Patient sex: F
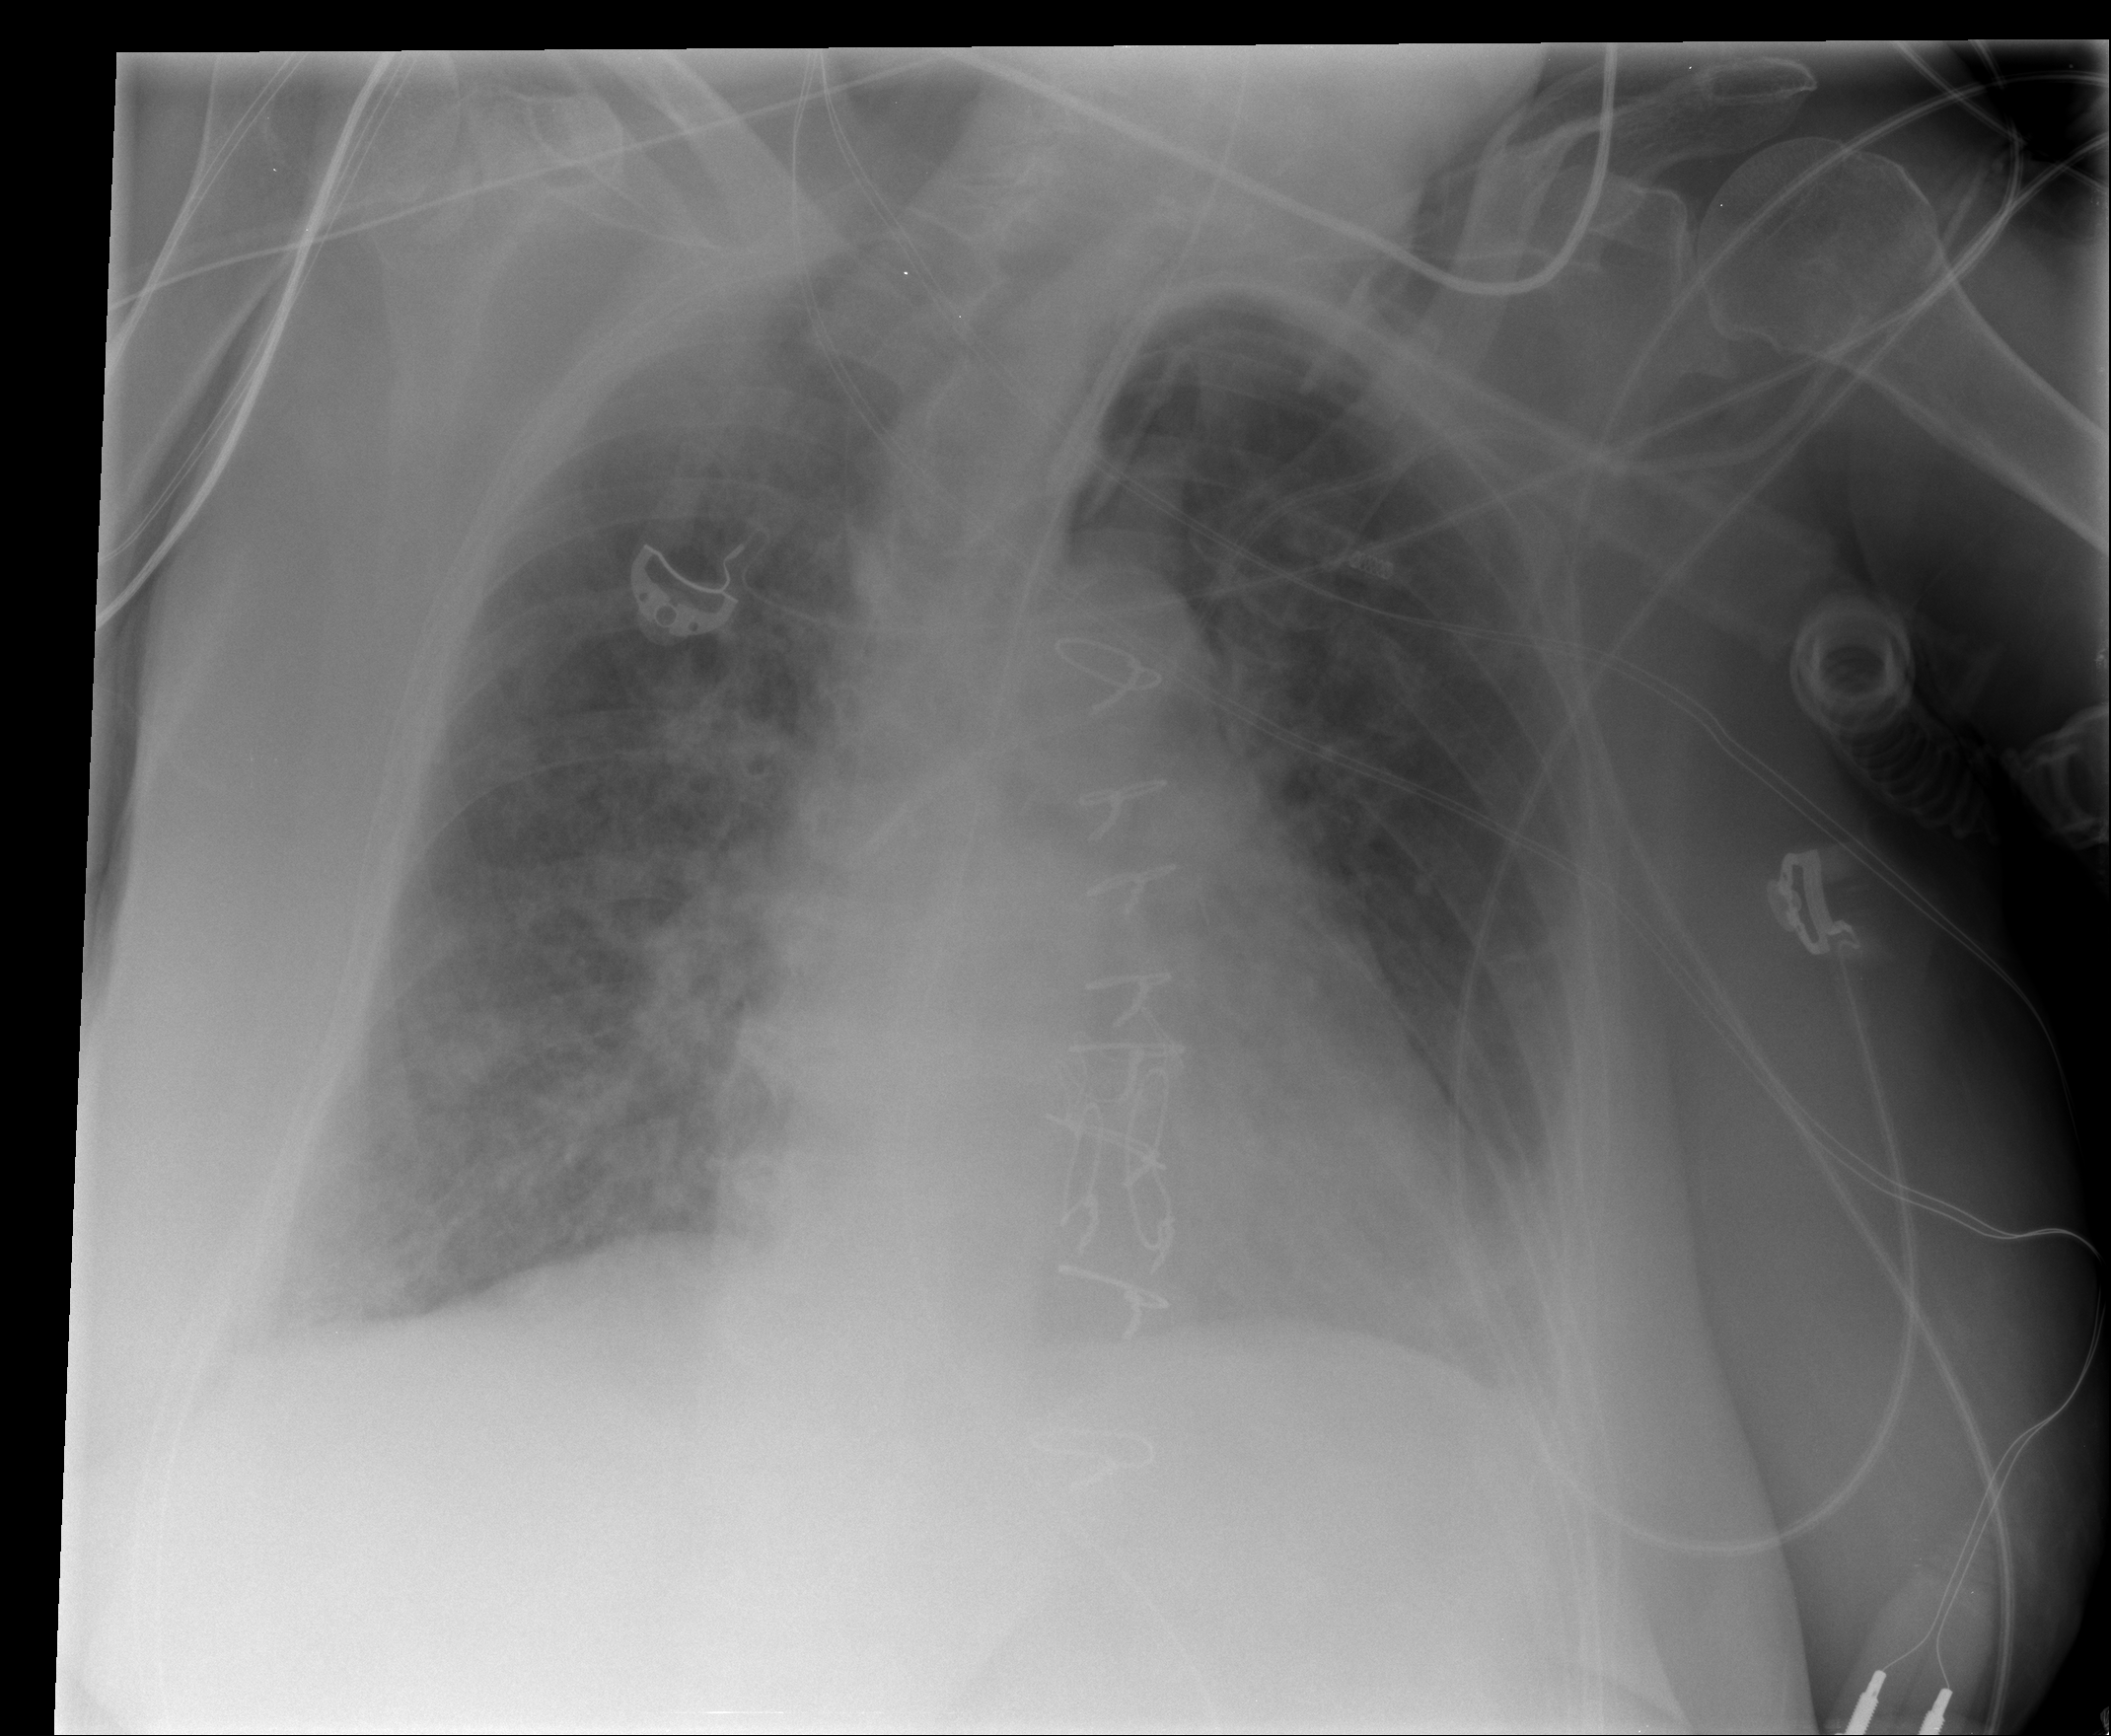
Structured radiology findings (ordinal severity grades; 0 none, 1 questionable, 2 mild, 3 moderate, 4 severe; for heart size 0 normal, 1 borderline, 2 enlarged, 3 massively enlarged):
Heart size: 2
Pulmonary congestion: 2
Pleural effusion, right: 1
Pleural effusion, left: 1
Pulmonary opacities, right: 2
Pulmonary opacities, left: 2
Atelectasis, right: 2
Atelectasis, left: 2